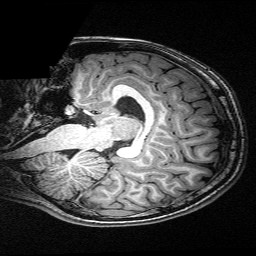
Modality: T1w
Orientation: sagittal
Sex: female
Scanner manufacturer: siemens
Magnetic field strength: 3 T
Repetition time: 2.3 s
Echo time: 0.00336 s